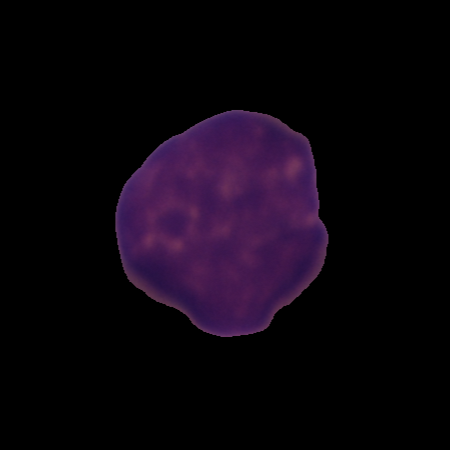
Label: cancer